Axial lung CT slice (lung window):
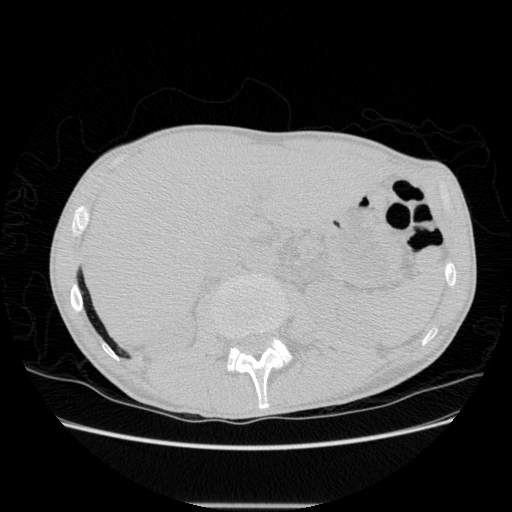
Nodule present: no